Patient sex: M
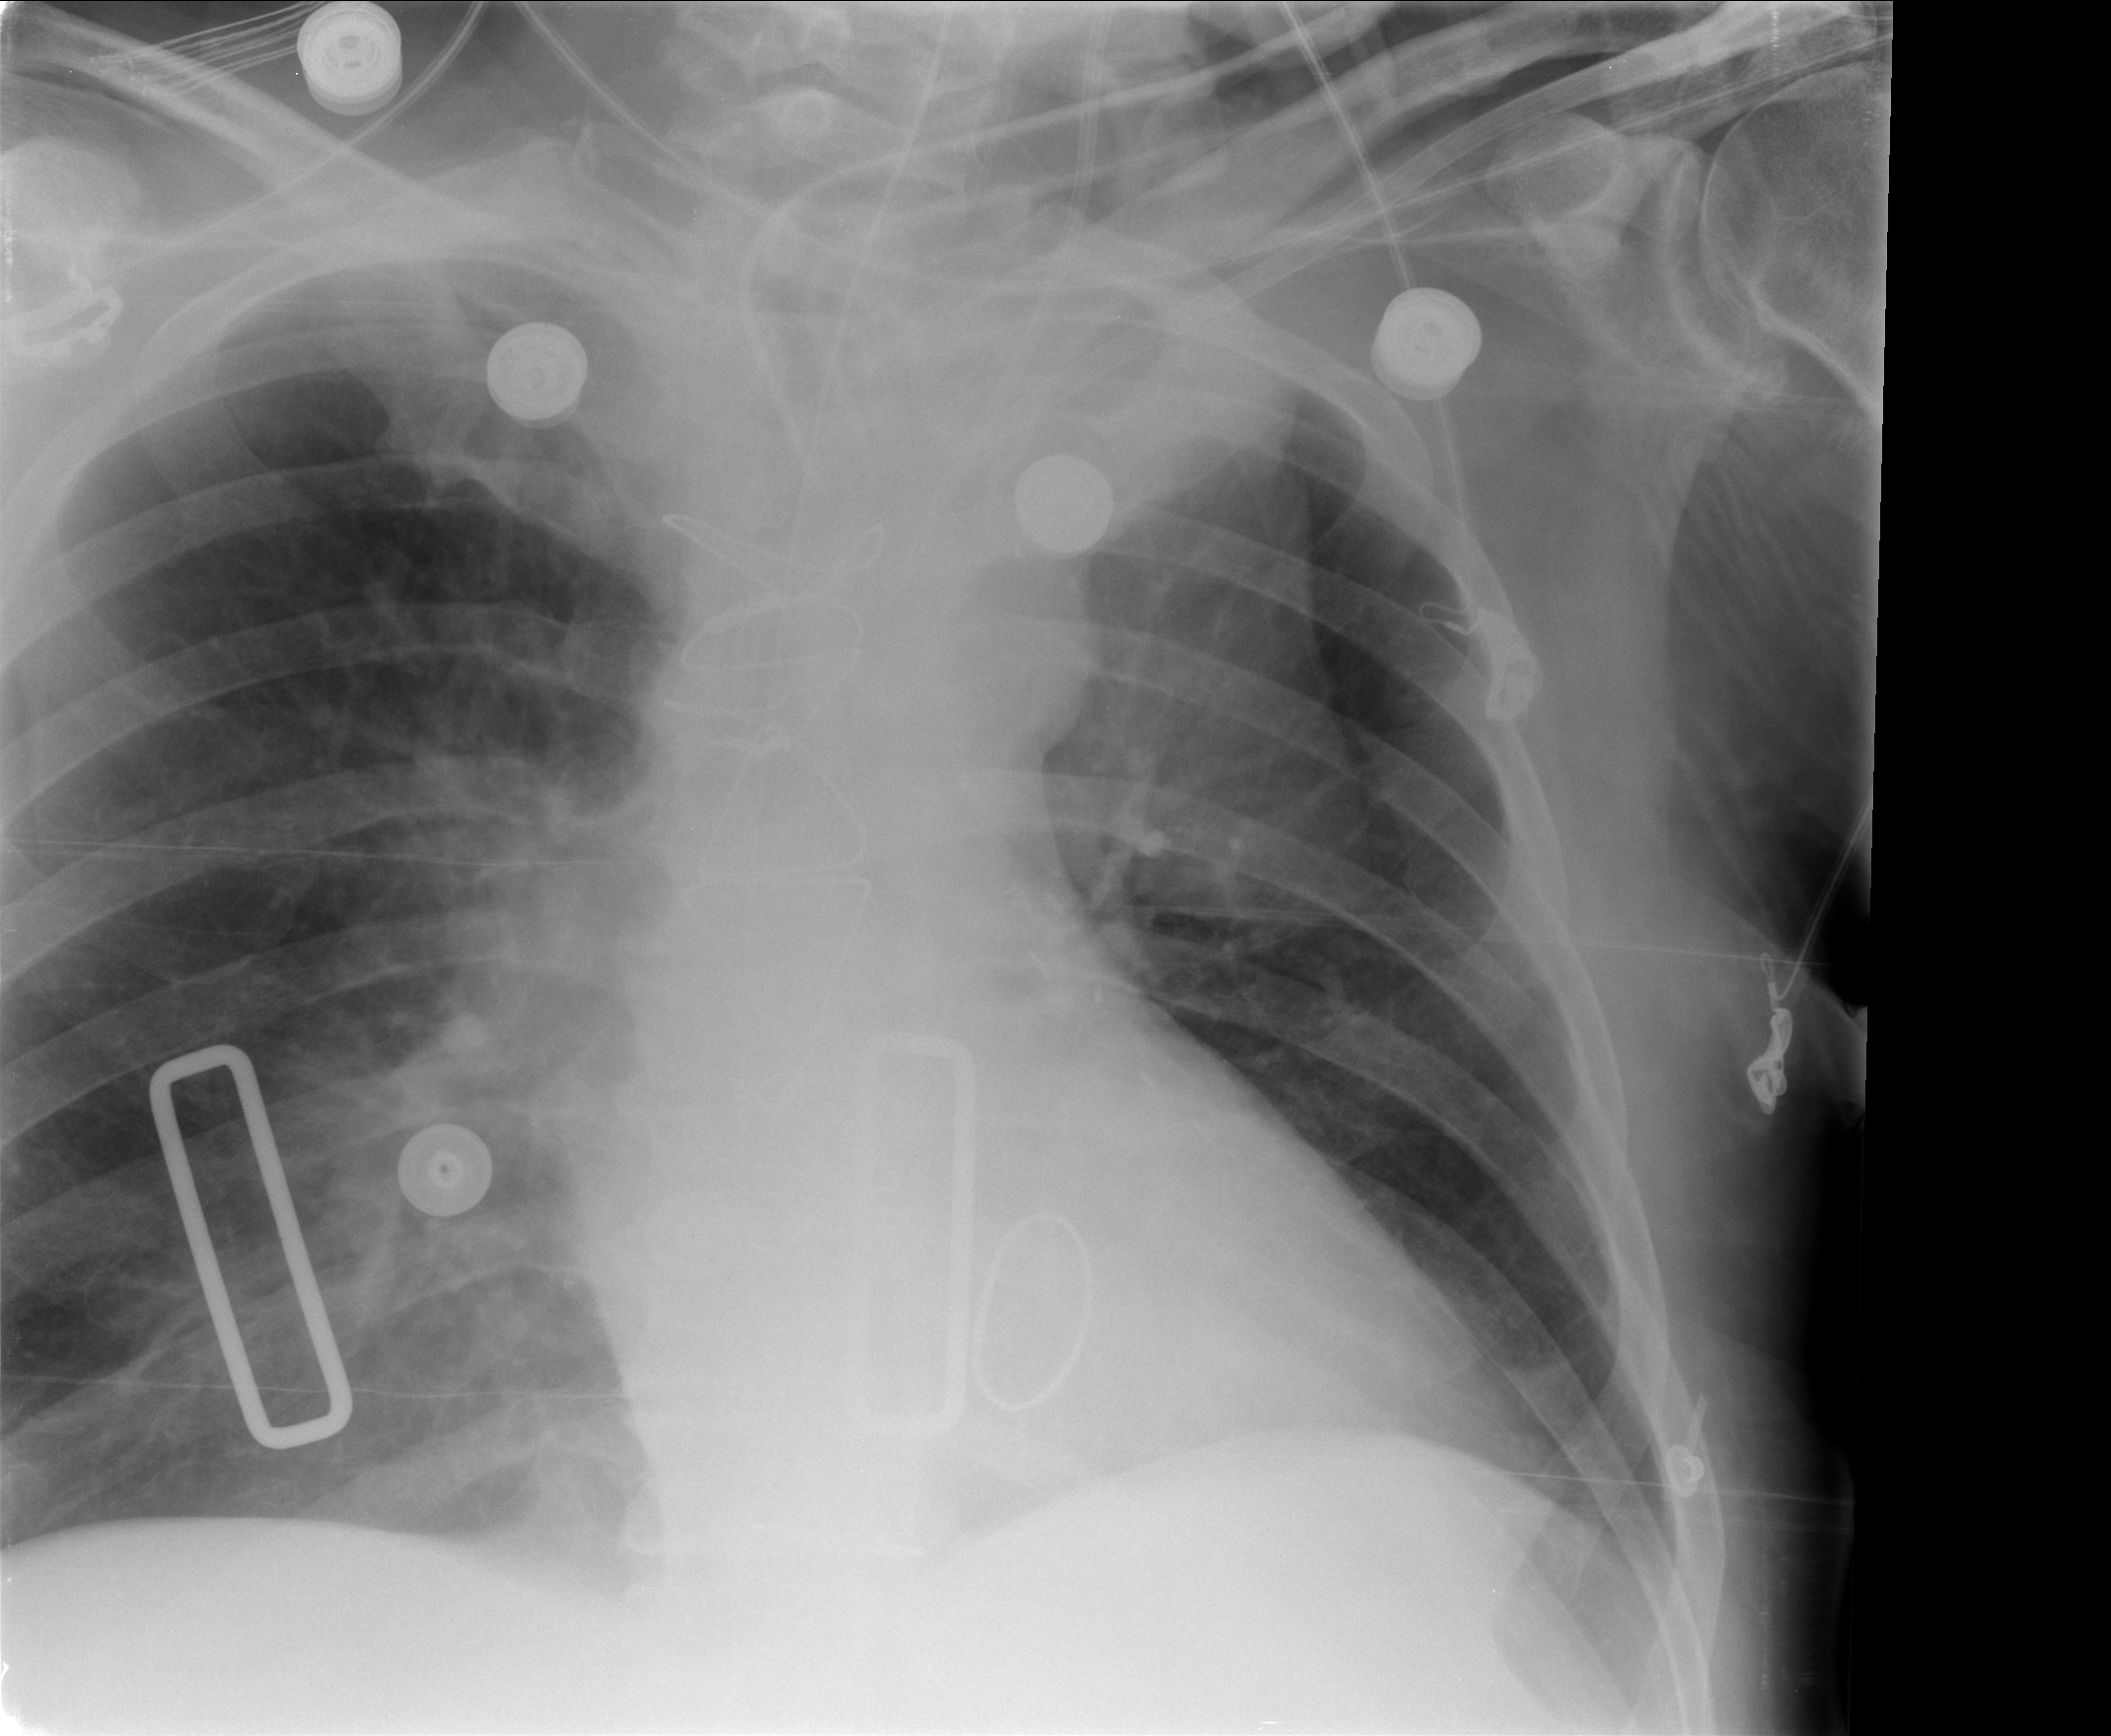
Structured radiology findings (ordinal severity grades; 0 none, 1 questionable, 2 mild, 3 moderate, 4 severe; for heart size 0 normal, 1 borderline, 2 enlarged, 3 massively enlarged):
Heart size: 1
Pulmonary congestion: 0
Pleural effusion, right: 0
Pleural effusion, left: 0
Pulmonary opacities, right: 0
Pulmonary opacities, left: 0
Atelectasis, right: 0
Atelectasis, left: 2